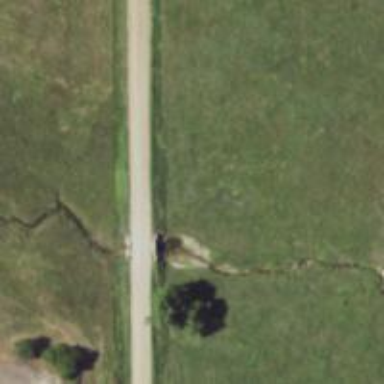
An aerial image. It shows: Residential road with bridge.